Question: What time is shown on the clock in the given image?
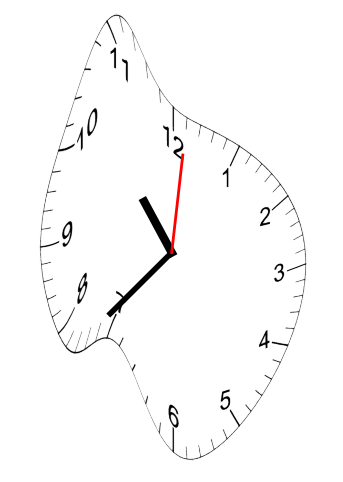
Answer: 10:37:01